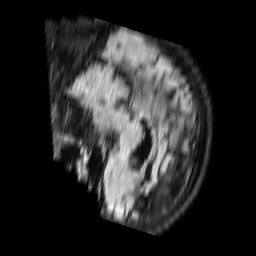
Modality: FLAIR
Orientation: sagittal
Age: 79
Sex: male
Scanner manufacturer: philips
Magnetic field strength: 1.5 T
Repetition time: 6 s
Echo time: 0.1035 s